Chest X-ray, PA view. Patient: 49 years old, sex F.
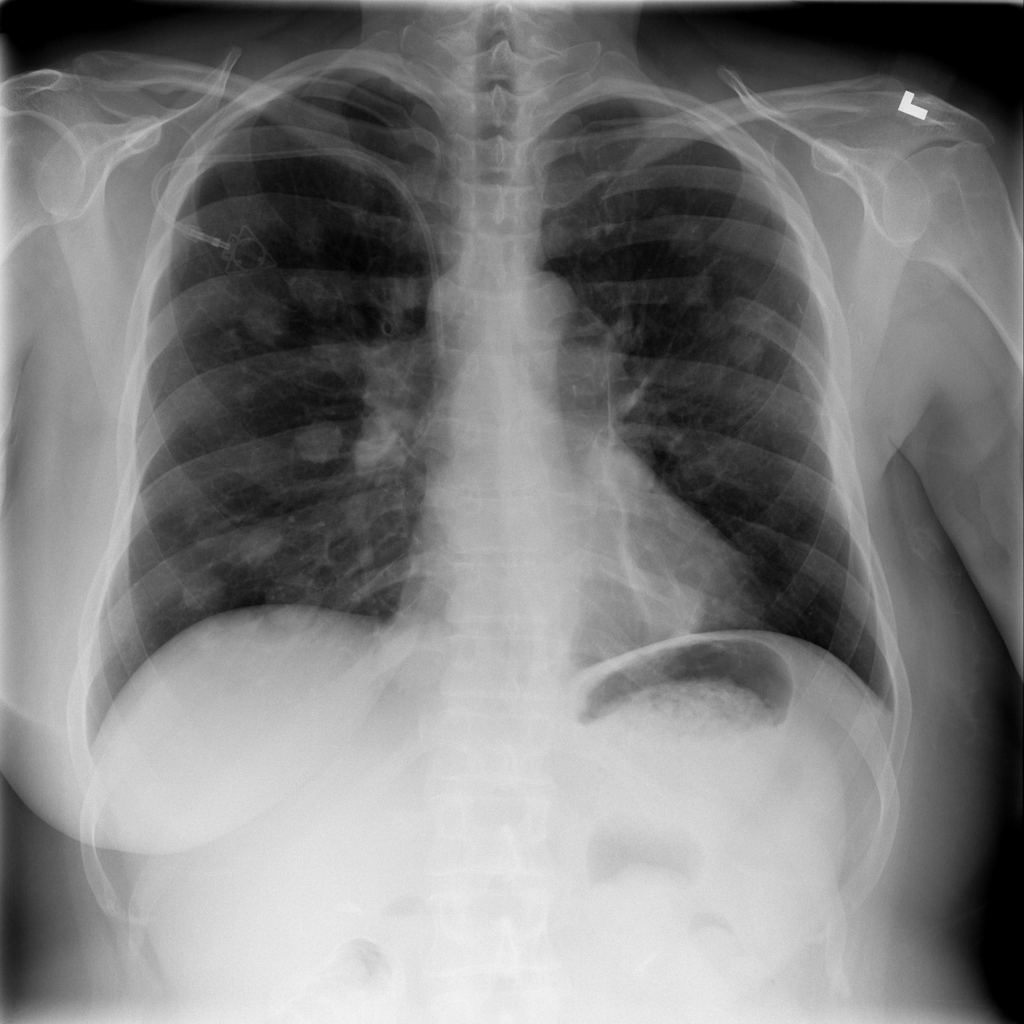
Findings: Nodule